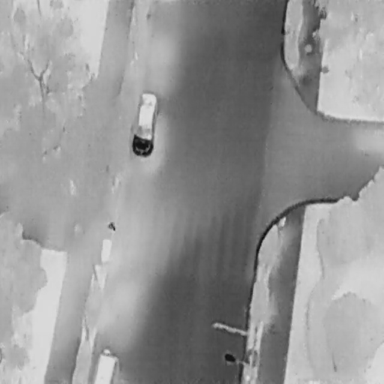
There are two Cars in the infrared image.